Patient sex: M
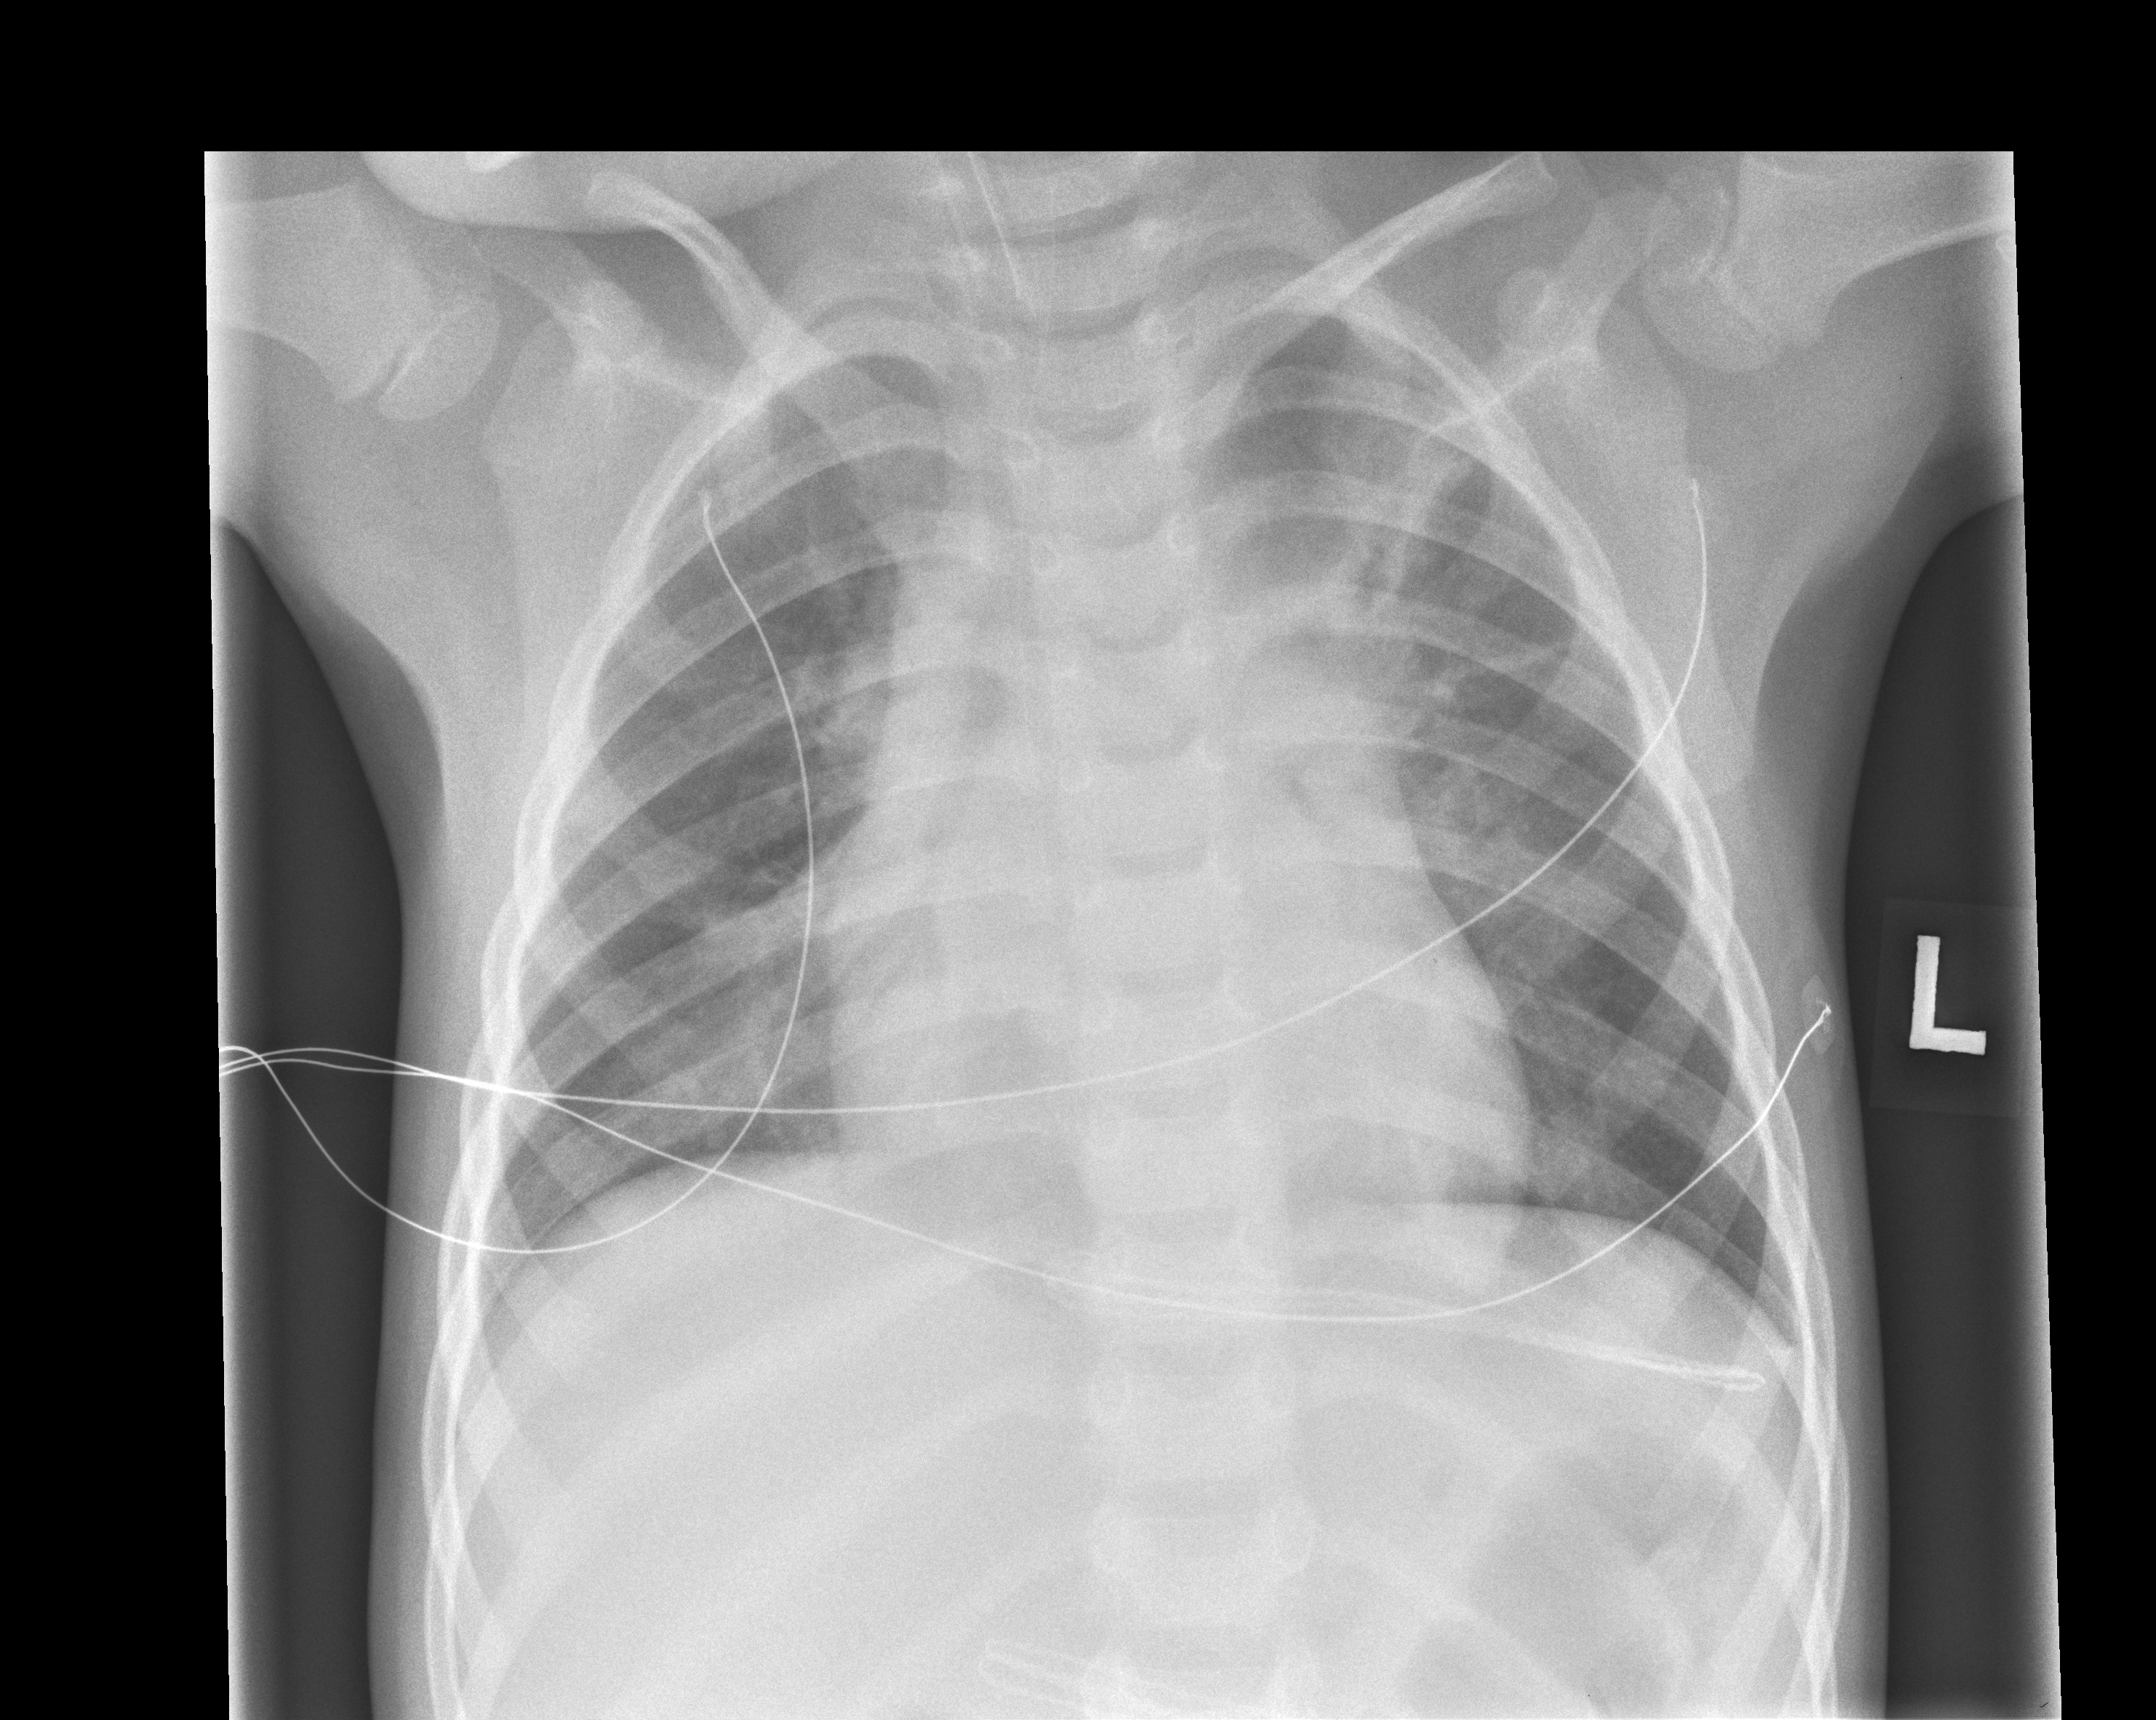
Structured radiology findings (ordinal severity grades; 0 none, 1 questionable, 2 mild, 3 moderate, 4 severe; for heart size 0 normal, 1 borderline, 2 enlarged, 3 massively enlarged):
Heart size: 0
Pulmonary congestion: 0
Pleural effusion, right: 0
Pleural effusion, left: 0
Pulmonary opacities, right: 0
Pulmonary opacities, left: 2
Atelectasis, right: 0
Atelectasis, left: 0